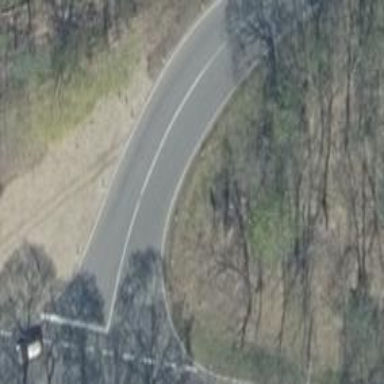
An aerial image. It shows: Road with stop sign.